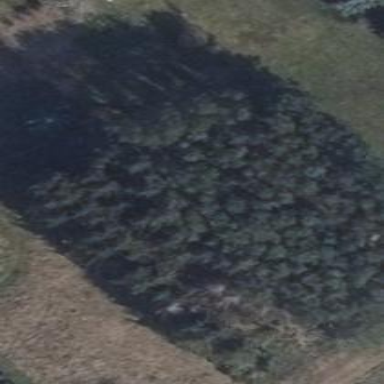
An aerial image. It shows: Forest area.